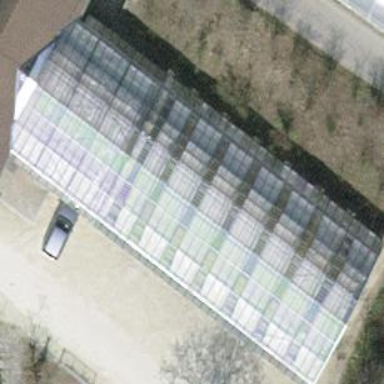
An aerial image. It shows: Greenhouse.